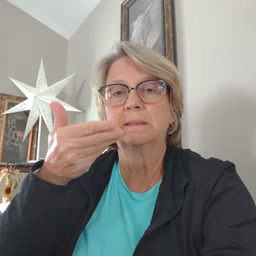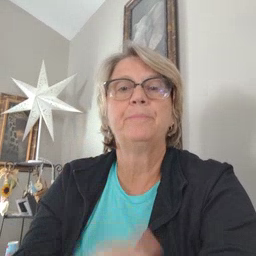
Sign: pizza